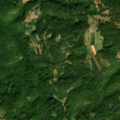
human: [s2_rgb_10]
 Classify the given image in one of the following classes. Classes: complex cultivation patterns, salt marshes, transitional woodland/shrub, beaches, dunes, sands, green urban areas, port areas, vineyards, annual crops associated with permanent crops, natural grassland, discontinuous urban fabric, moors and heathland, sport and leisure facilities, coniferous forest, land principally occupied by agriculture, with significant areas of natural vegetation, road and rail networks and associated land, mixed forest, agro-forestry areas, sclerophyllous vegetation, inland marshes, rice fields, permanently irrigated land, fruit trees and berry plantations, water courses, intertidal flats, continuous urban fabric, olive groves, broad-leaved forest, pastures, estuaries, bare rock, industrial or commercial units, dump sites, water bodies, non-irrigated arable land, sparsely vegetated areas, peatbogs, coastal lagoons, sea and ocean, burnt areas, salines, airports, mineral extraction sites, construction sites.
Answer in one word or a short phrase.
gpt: land principally occupied by agriculture, with significant areas of natural vegetation, broad-leaved forest, transitional woodland/shrub